Question: In a UML Activity Diagram, an Action representing a Sub-activity diagram can be signaled with a "trident" icon, like in this picture:

I'm using Visual Paradigm as UML editor and I need to use this icon whithin some activity diagrams. But I haven't yet realized how I can do it.
Thanks in advance to any helper.
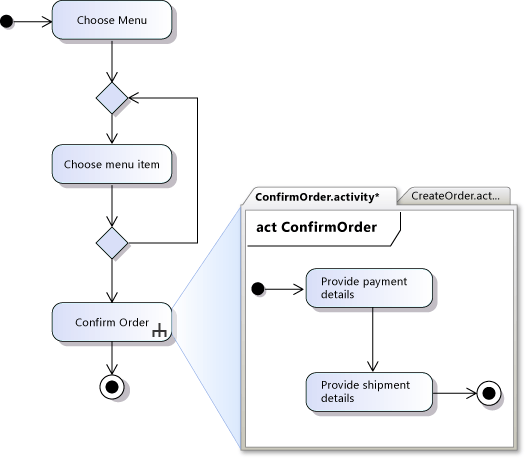
Answer: Create an action, right-click on the action and open the specification:

In the specification, select "Call Behavior Action", and in the behavior select "Create Activity", as shown below:

This will open an activity definition dialog, and after filling all details and clicking apply on all dialogs, your action will have the fork:

Enjoy.